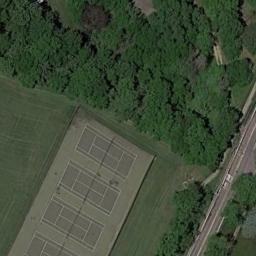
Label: tennis_court